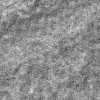
Atmospheric dust classification: not_dusty